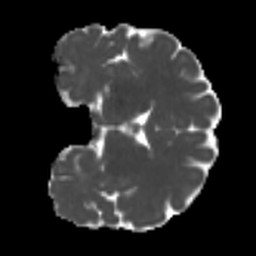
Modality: MD
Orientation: coronal
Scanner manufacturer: siemens
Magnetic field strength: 3 T
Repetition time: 4 s
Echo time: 0.0594 s